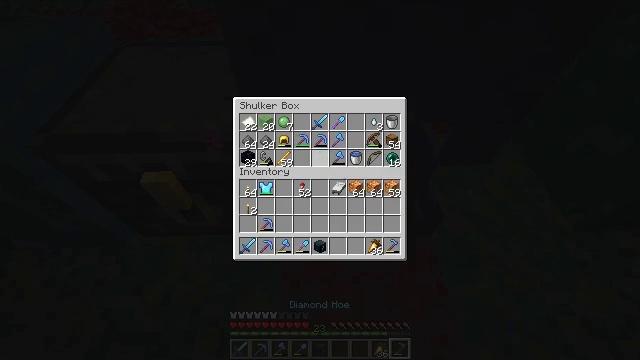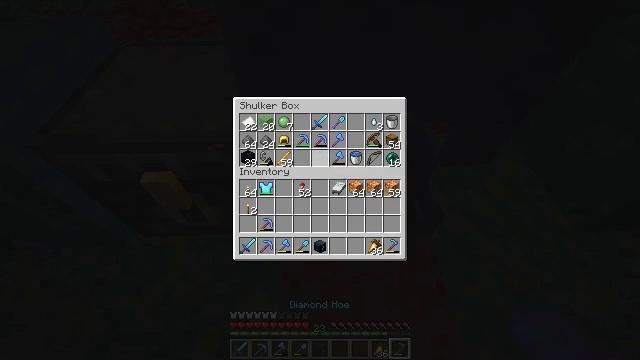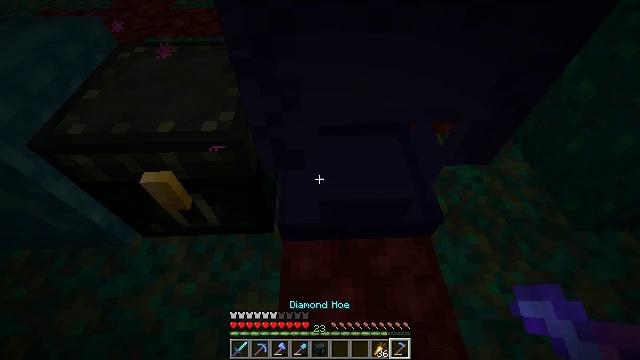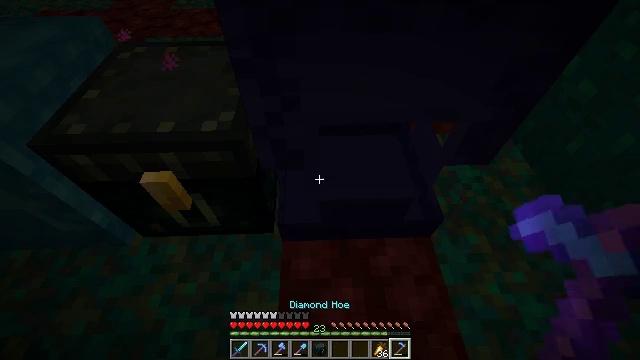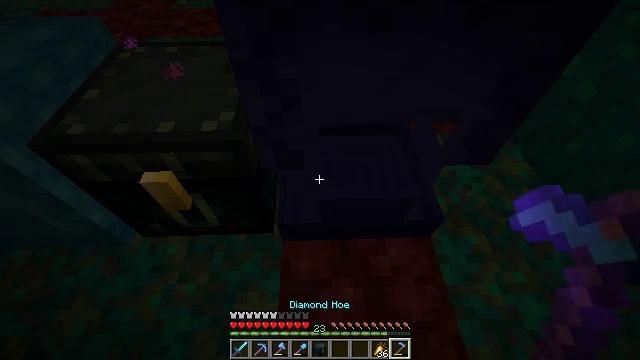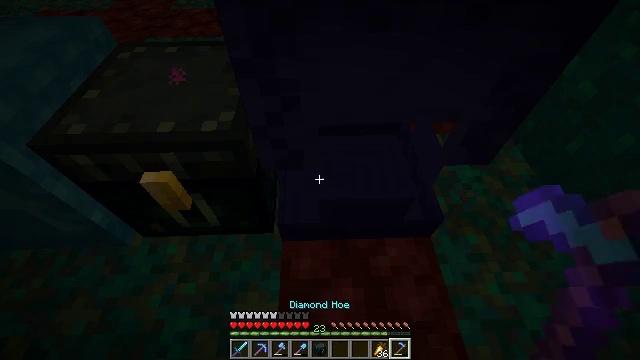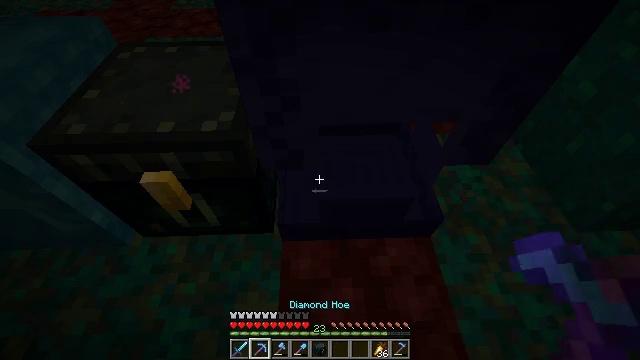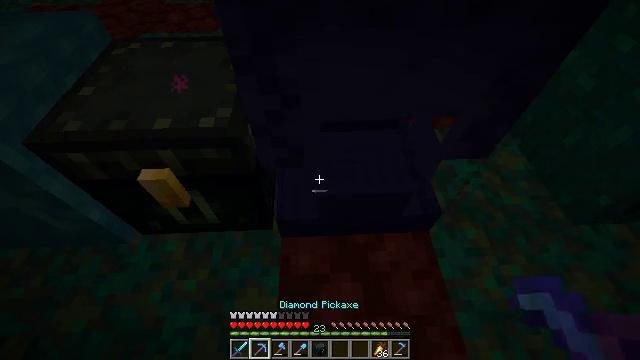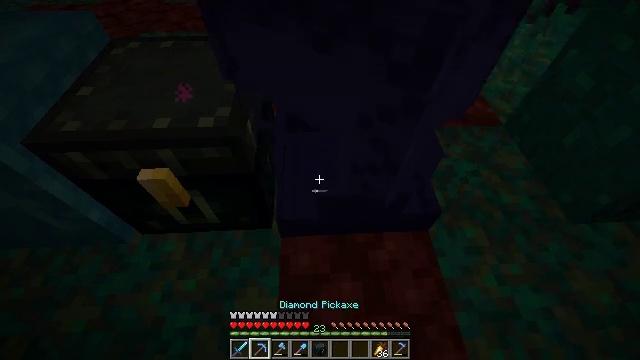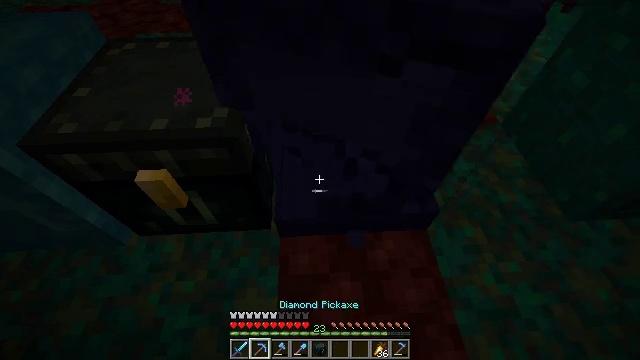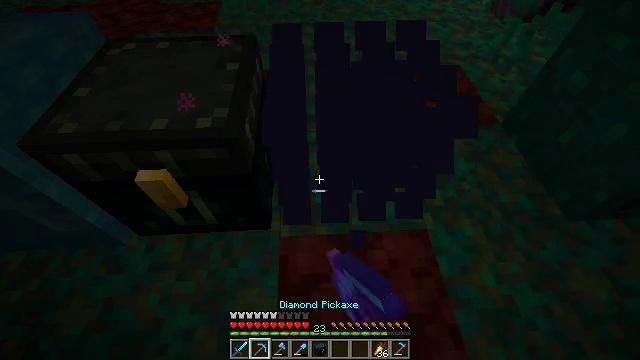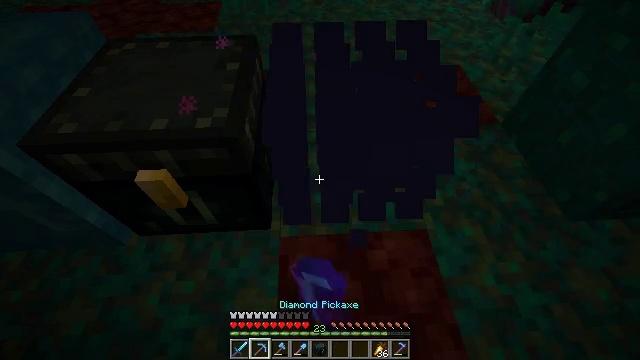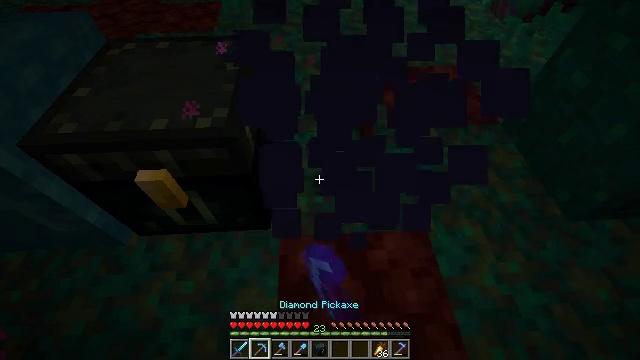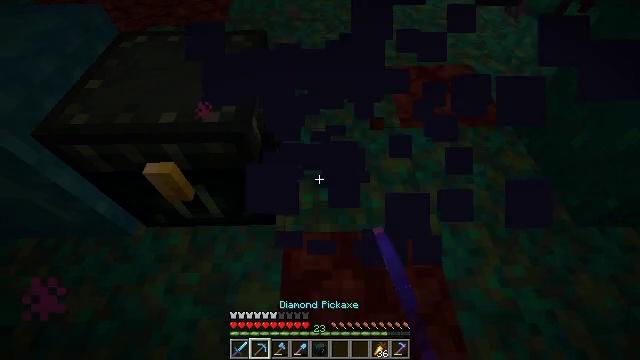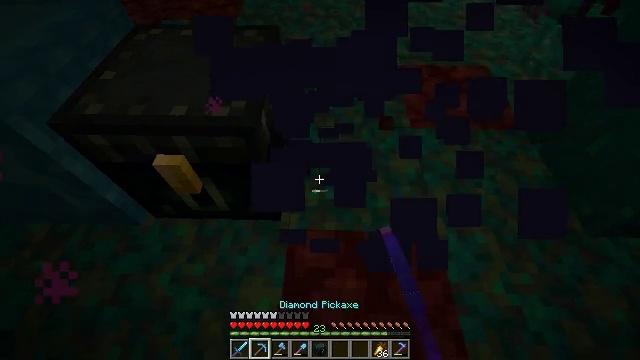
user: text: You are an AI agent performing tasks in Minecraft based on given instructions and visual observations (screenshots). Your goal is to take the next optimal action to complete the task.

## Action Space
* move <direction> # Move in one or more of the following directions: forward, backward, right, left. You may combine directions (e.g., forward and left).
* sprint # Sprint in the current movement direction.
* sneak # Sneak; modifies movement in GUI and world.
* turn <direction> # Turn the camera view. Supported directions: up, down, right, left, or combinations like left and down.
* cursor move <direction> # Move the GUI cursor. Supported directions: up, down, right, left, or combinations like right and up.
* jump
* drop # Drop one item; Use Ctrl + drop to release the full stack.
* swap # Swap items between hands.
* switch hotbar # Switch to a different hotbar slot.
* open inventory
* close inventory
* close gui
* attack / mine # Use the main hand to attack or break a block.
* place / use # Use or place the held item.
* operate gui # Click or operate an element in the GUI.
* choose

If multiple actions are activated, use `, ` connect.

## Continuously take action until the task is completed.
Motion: motion action
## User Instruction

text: Attack the blue shulker box to gather it.
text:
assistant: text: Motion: no_op
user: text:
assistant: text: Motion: no_op
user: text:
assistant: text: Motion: close gui
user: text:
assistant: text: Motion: no_op
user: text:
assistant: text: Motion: no_op
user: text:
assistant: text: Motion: switch to hotbar 2
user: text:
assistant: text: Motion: switch to hotbar 2
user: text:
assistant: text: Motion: switch to hotbar 2
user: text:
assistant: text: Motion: attack / mine
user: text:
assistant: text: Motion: attack / mine
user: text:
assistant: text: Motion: attack / mine
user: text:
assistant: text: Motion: no_op
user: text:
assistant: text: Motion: turn left
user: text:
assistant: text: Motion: move forward and move right, turn left
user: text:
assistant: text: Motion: no_op